Question: I m trying to write a code that extract "codes" in the response obtained from an xmlhttprequest. I have come this far.

I m new to javascript and jquery , is my approach of extracting the codes like "ADDIDIONAL25" as show in the snap right ? Is there a better way of doing it ? I plan on extracting the "codes" from the array obtained as show in snap.
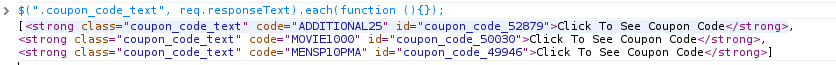
Answer: Try
'''
var codes = $('.coupon_code_text', req.responseText).map(function(){
return $(this).attr('code')
}).get();
console.log(codes)//it is an array containing all the code values
'''